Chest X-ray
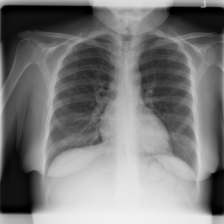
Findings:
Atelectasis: negative
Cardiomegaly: negative
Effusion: negative
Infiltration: negative
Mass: negative
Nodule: negative
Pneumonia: negative
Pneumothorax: negative
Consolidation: negative
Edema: negative
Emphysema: negative
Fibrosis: negative
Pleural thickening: negative
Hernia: negative